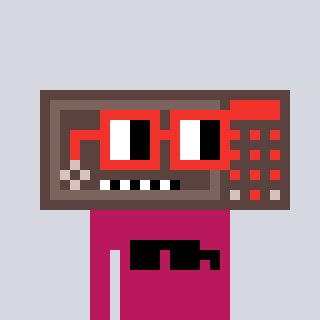
a pixel art character with square red glasses, a wallsafe-shaped head and a darkpink-colored body on a cool background